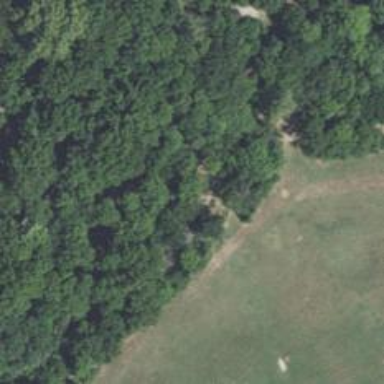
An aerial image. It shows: Disc golf basket.